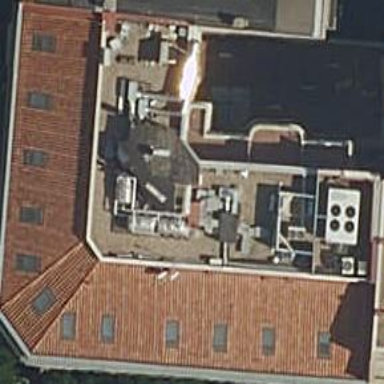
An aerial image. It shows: Hotel building.